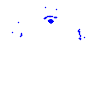
Particle: electron